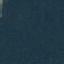
Label: Forest